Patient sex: M
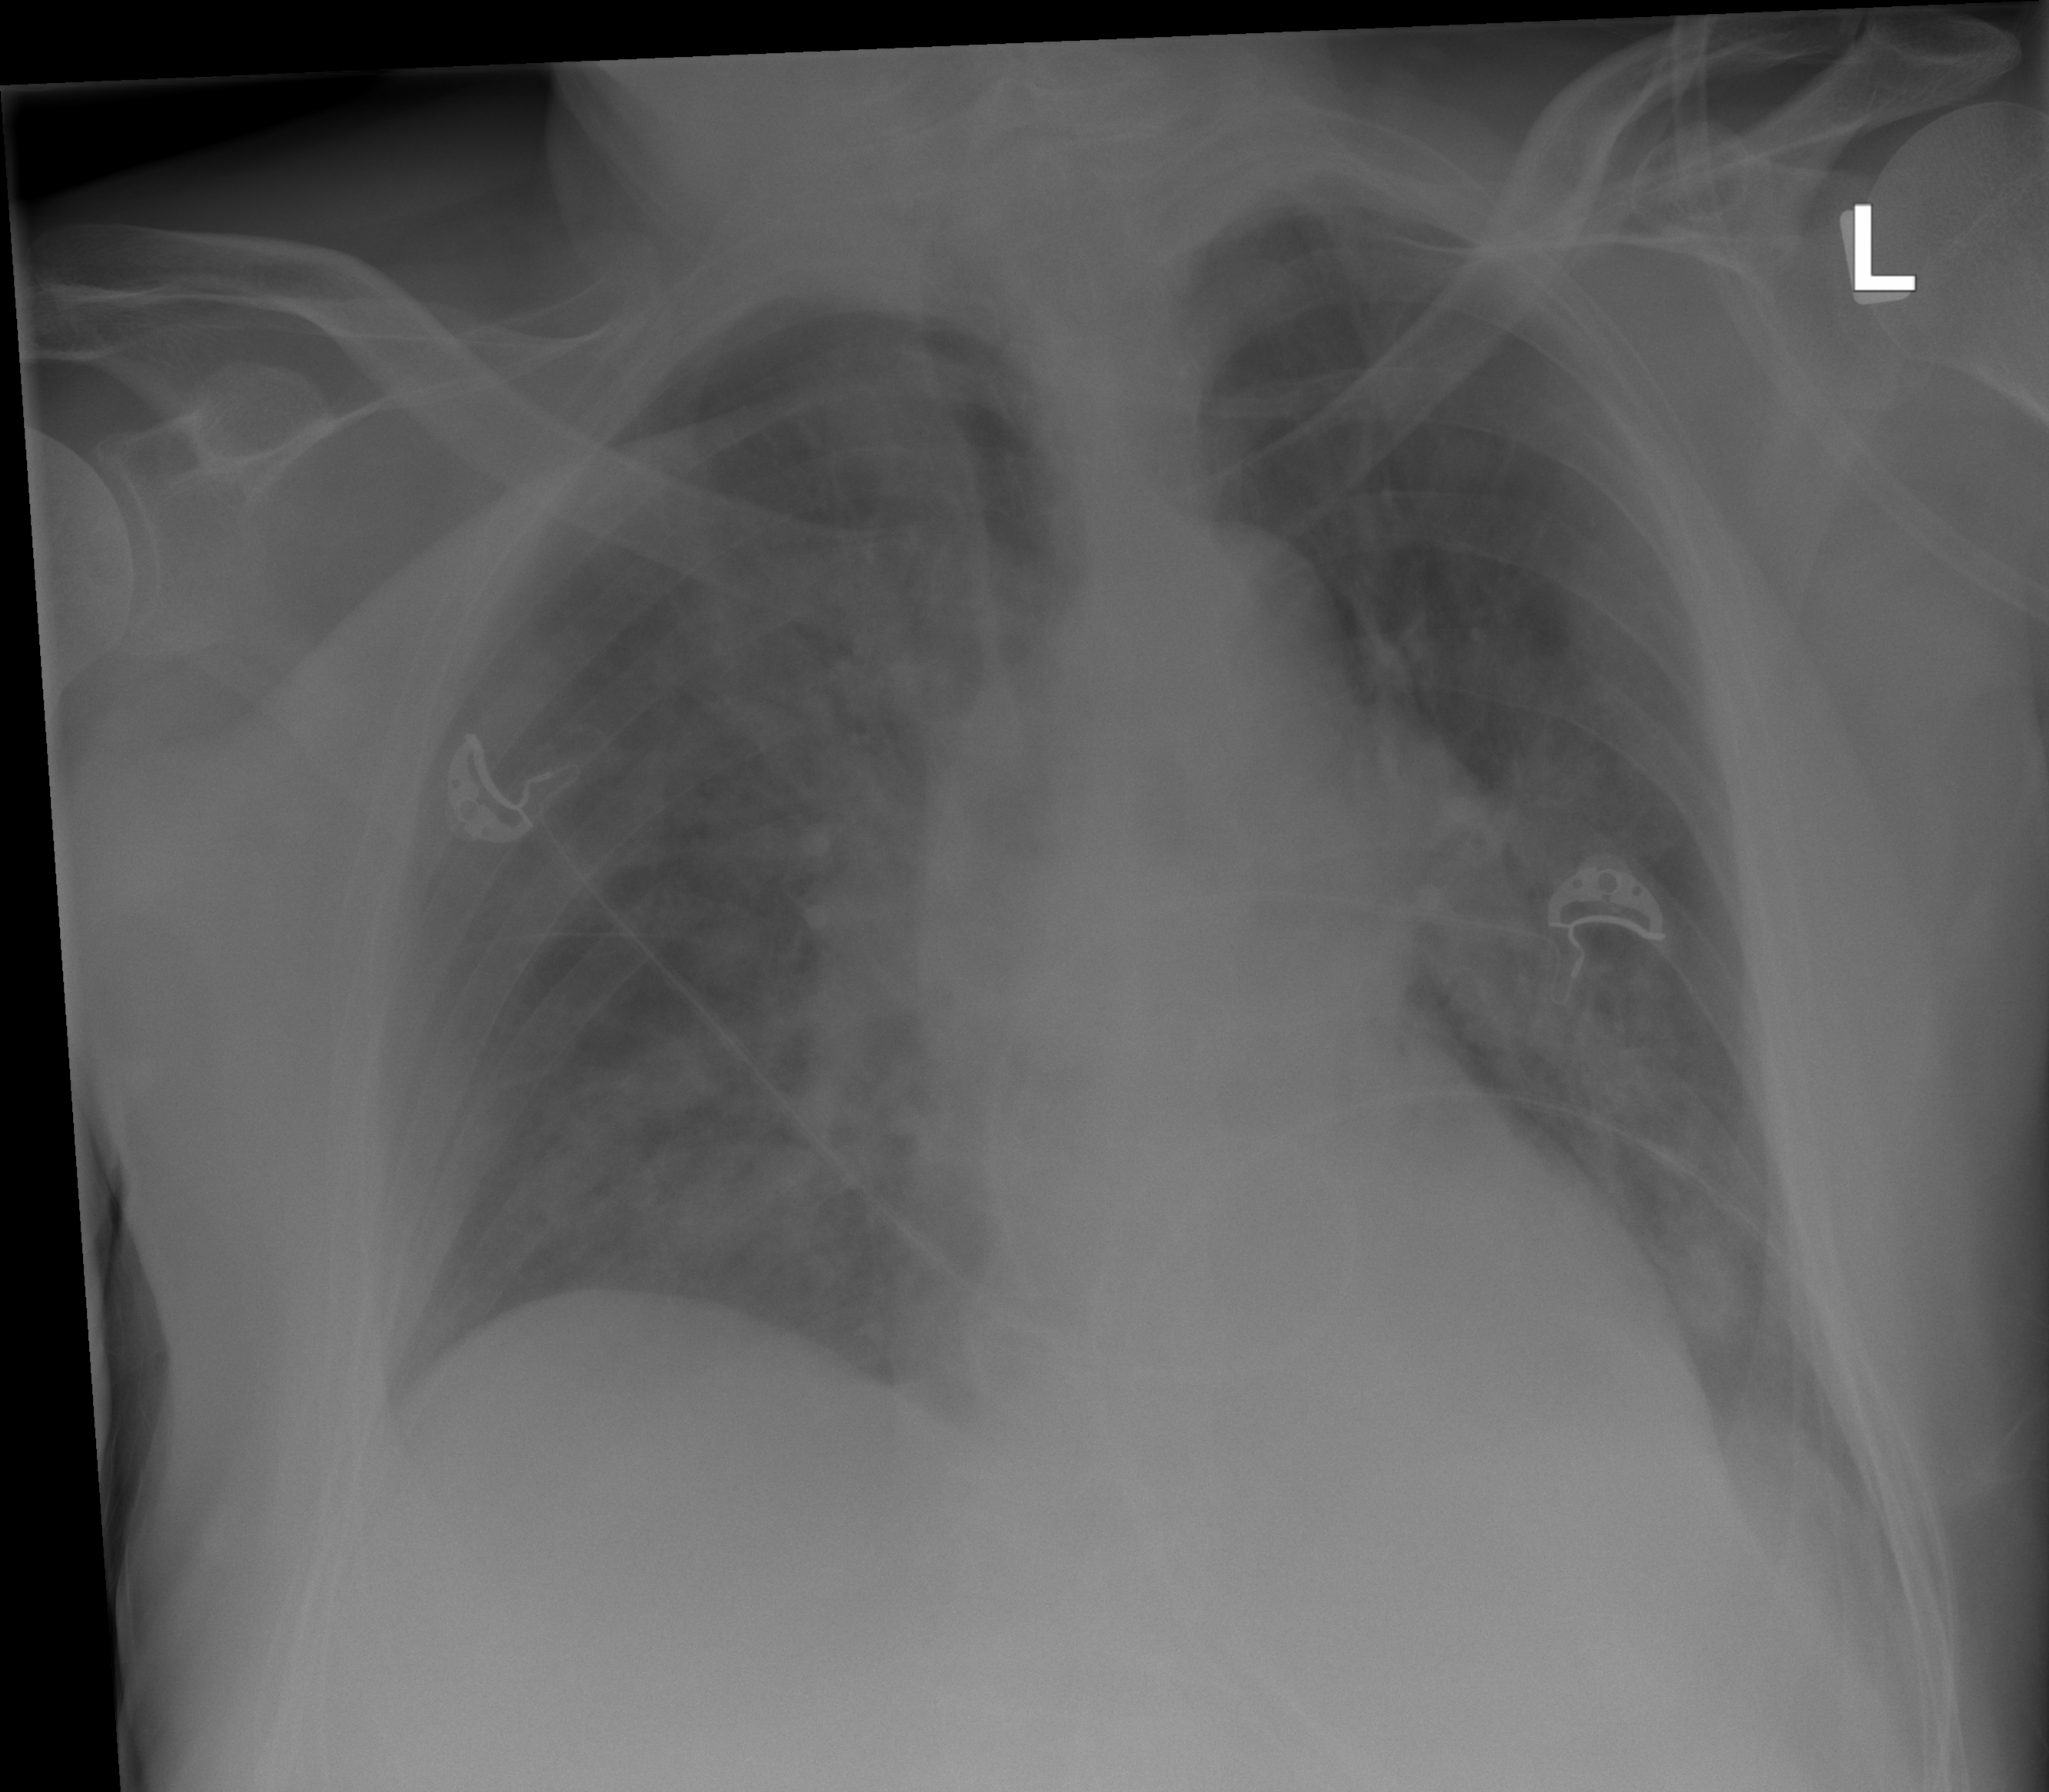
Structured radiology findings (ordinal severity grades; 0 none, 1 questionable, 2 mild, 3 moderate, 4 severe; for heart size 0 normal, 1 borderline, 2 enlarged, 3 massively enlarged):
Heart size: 0
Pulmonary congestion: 2
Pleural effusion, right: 0
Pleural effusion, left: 0
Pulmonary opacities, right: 3
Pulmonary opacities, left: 2
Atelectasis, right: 2
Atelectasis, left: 2